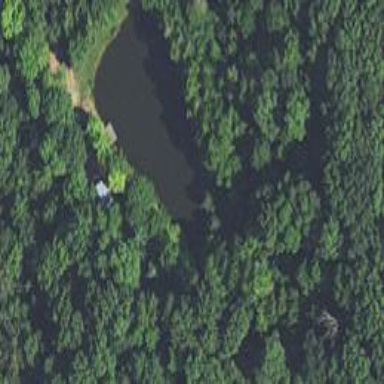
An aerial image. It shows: Pond surrounded by natural water.